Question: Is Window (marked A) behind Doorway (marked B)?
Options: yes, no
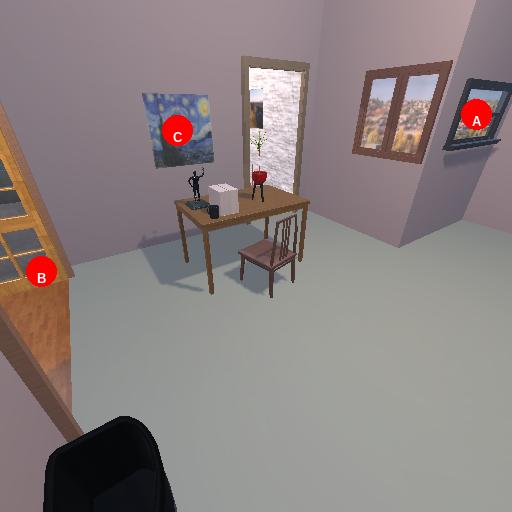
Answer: yes